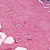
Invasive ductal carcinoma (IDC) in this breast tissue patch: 0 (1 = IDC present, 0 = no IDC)